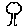
Label: tree